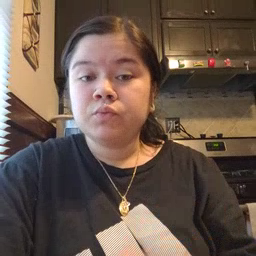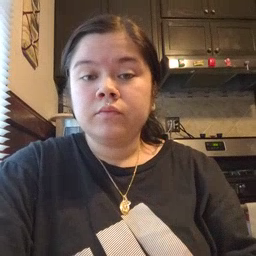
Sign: haveto